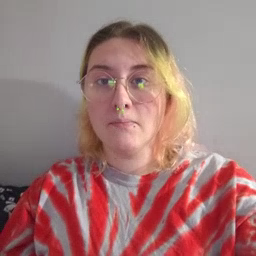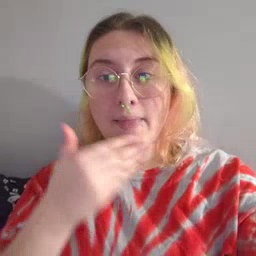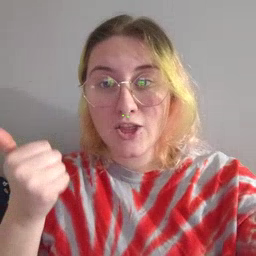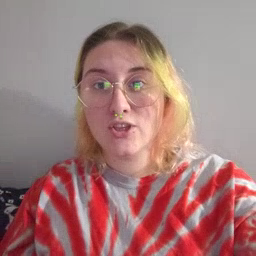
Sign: better